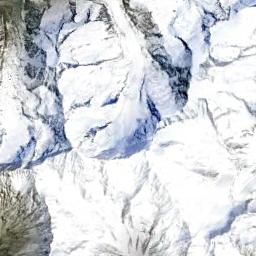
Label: snowberg